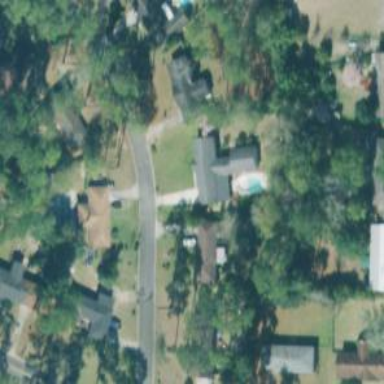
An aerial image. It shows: Neighborhood.